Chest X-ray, PA view. Patient: 42 years old, sex F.
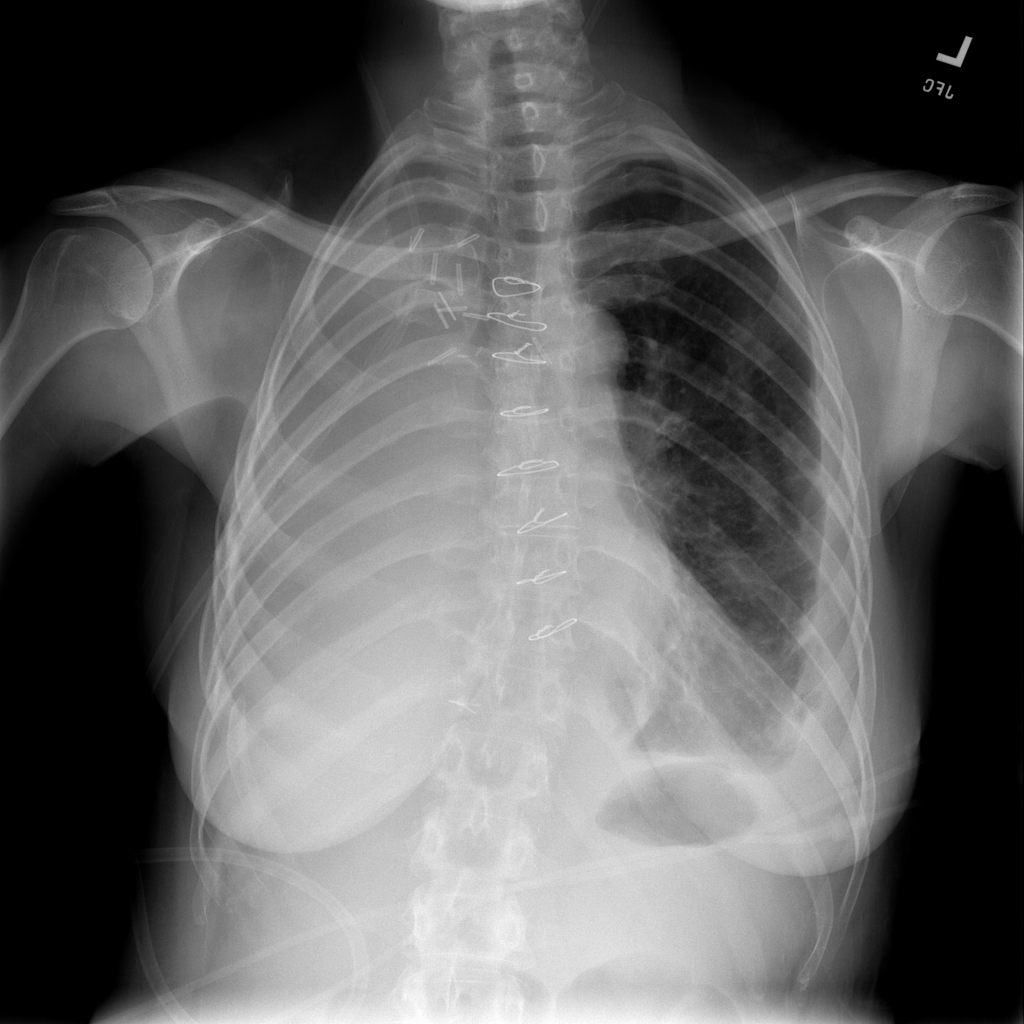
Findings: Atelectasis, Consolidation, Effusion, Mass